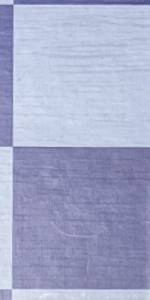
Label: Empty